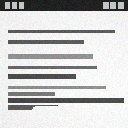
Screen state: on